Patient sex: M
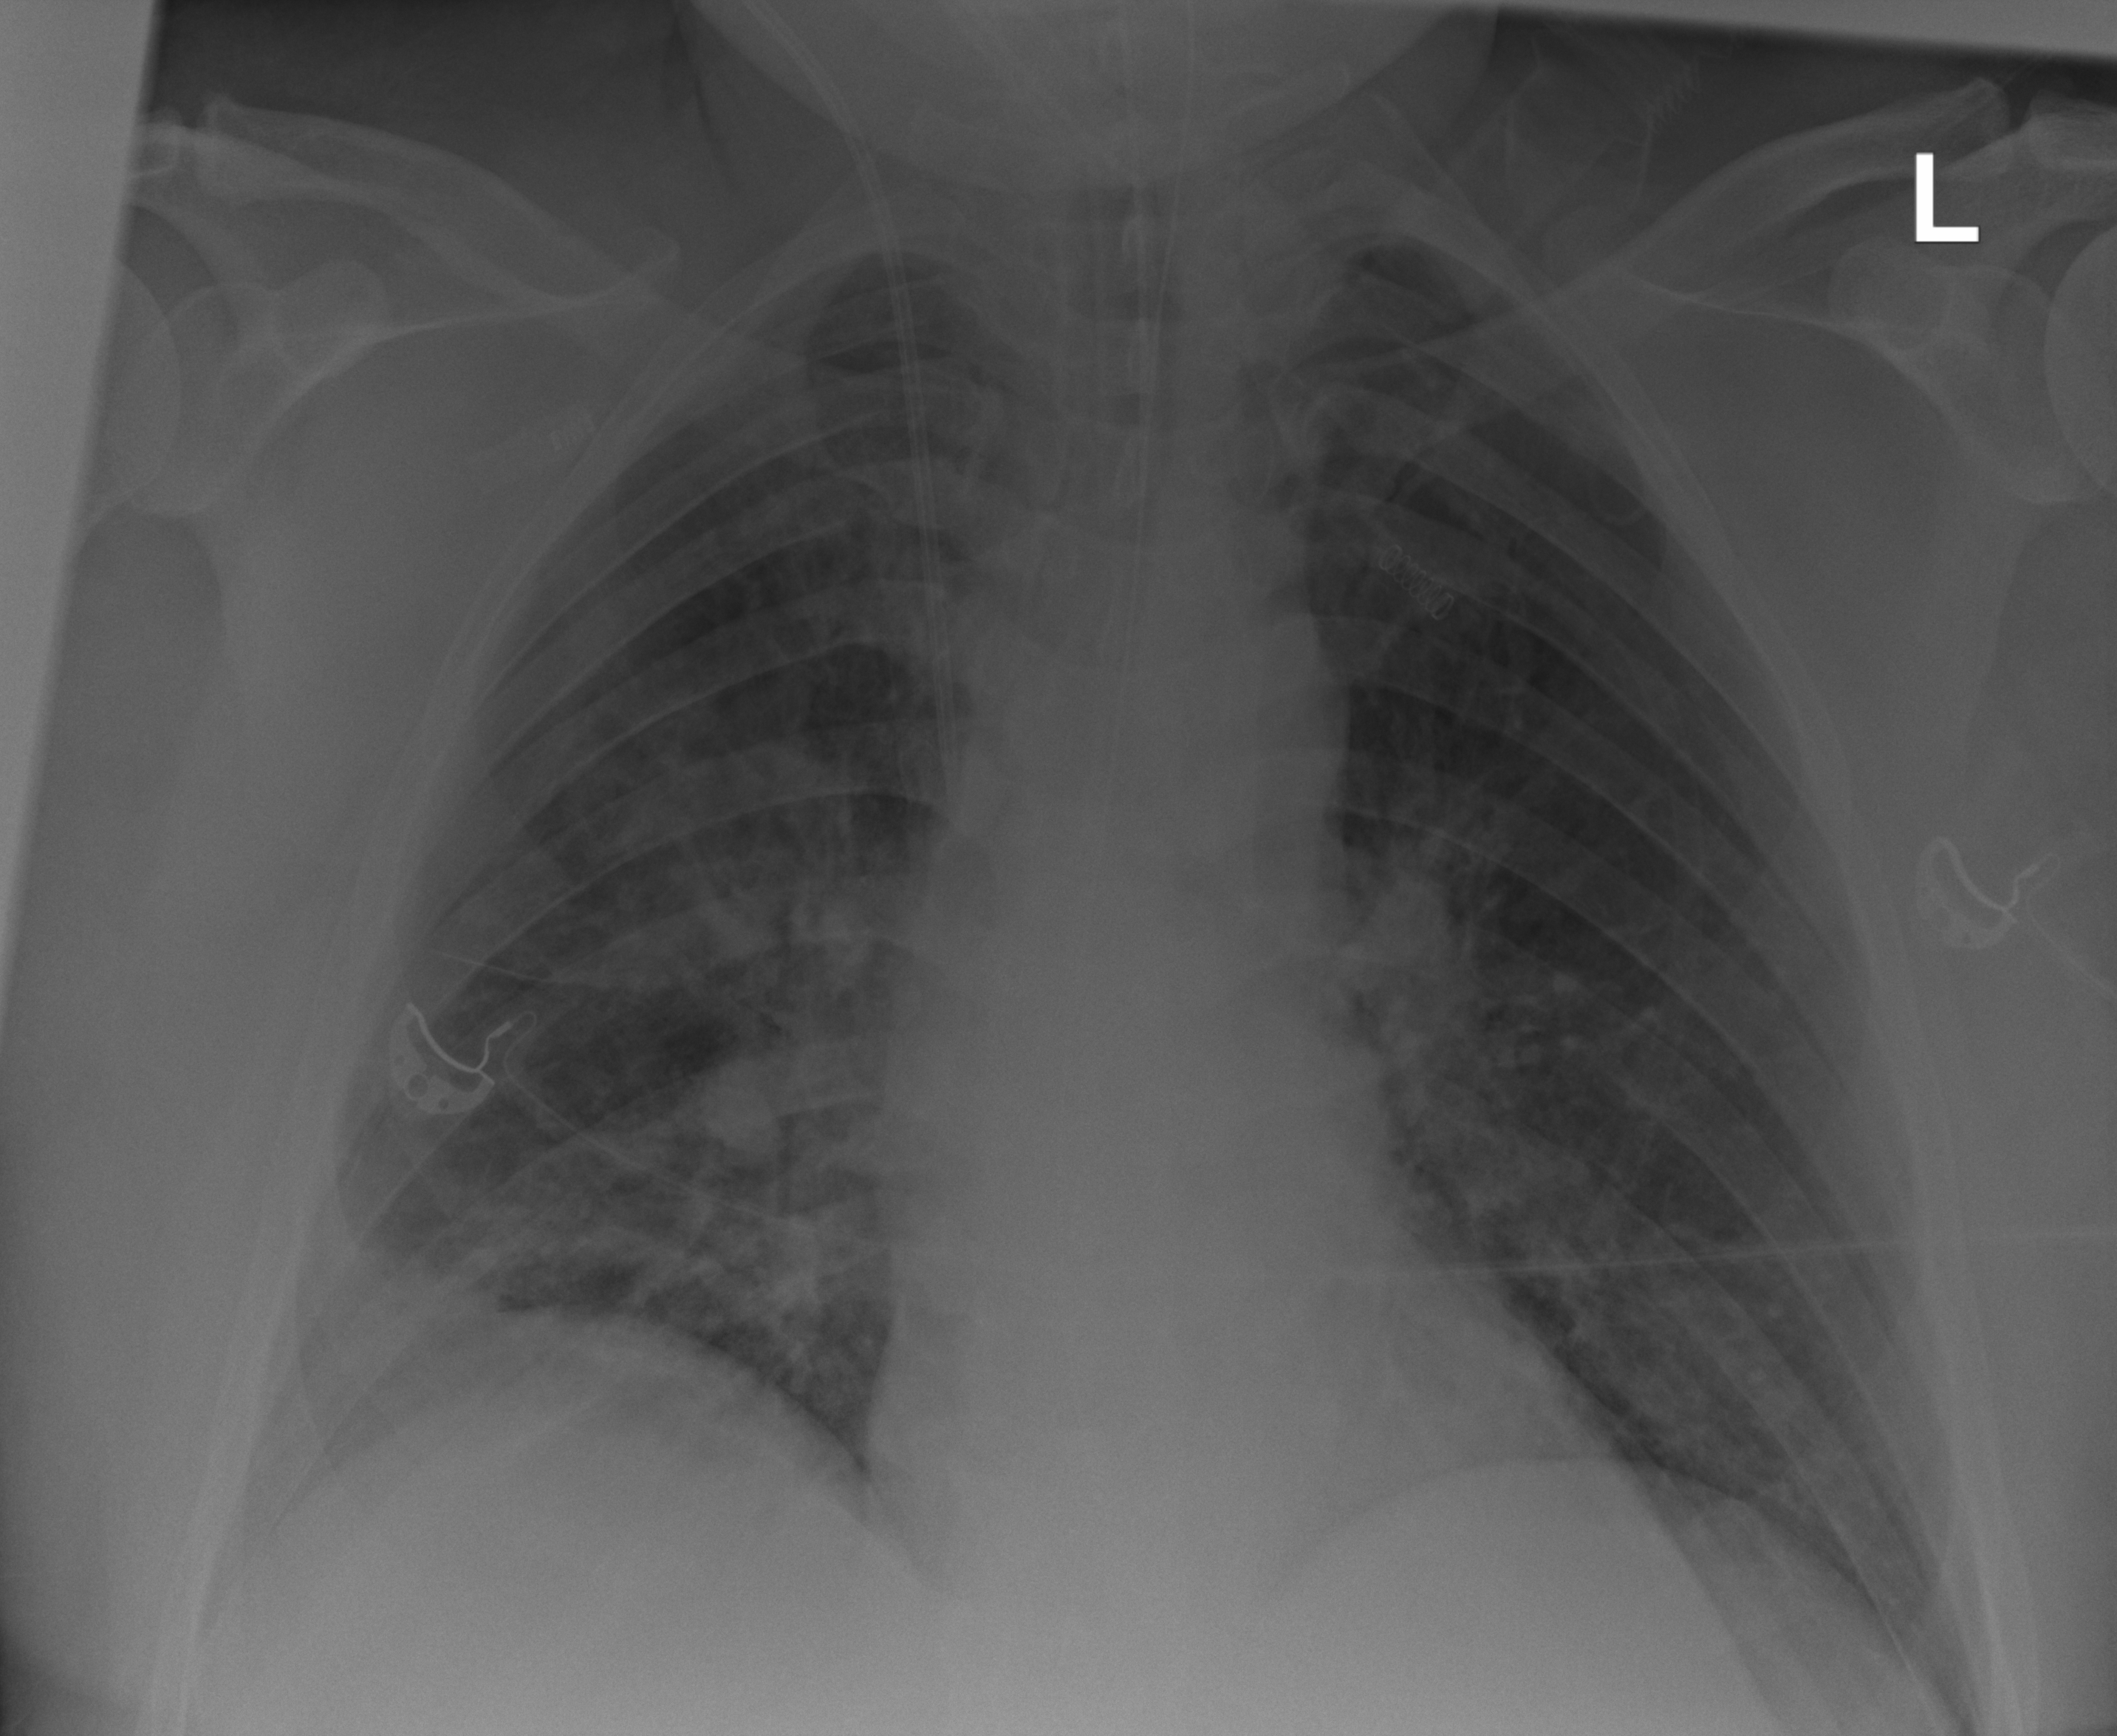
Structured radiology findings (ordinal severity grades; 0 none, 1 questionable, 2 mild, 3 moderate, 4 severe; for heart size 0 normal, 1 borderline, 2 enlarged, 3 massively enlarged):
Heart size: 1
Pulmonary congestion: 2
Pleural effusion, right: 1
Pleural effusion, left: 0
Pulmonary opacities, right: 2
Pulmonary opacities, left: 1
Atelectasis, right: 2
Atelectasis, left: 1